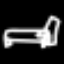
Label: bed